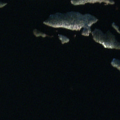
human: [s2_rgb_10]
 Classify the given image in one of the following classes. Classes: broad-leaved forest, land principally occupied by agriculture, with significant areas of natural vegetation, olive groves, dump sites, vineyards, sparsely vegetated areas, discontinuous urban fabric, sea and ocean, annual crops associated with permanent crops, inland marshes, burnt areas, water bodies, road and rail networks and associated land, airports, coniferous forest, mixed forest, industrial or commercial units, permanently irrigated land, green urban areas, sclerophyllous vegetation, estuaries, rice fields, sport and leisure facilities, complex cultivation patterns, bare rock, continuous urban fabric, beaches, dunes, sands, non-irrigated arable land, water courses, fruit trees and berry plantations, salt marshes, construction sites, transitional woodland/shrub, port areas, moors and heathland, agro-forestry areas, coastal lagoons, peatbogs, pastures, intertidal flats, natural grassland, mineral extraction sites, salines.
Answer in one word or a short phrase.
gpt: coniferous forest, water bodies